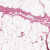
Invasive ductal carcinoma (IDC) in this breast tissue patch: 0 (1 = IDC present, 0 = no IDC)